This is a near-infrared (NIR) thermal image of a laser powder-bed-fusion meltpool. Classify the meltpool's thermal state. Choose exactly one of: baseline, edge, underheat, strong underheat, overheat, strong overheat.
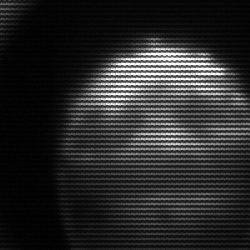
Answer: edge